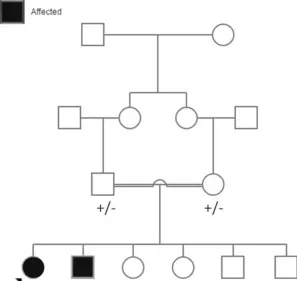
(A) Family pedigree and segregation analysis of the c.1049_1051delCAG (p. Ala350del variant (+) in the affected siblings and family members. The proband is indicated by the arrow.
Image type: radiology (x_ray)